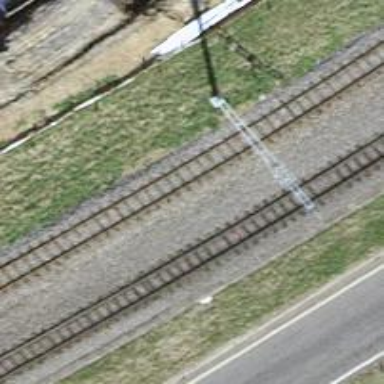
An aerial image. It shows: Narrow-gauge railway siding with electrified contact lines. It consists of one track.